Field crop: maize
Growth stage: 1
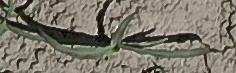
Species: sorghum